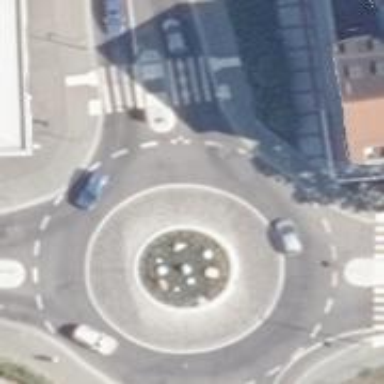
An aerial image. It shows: Tertiary road with asphalt surface leading to roundabout.